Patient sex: M
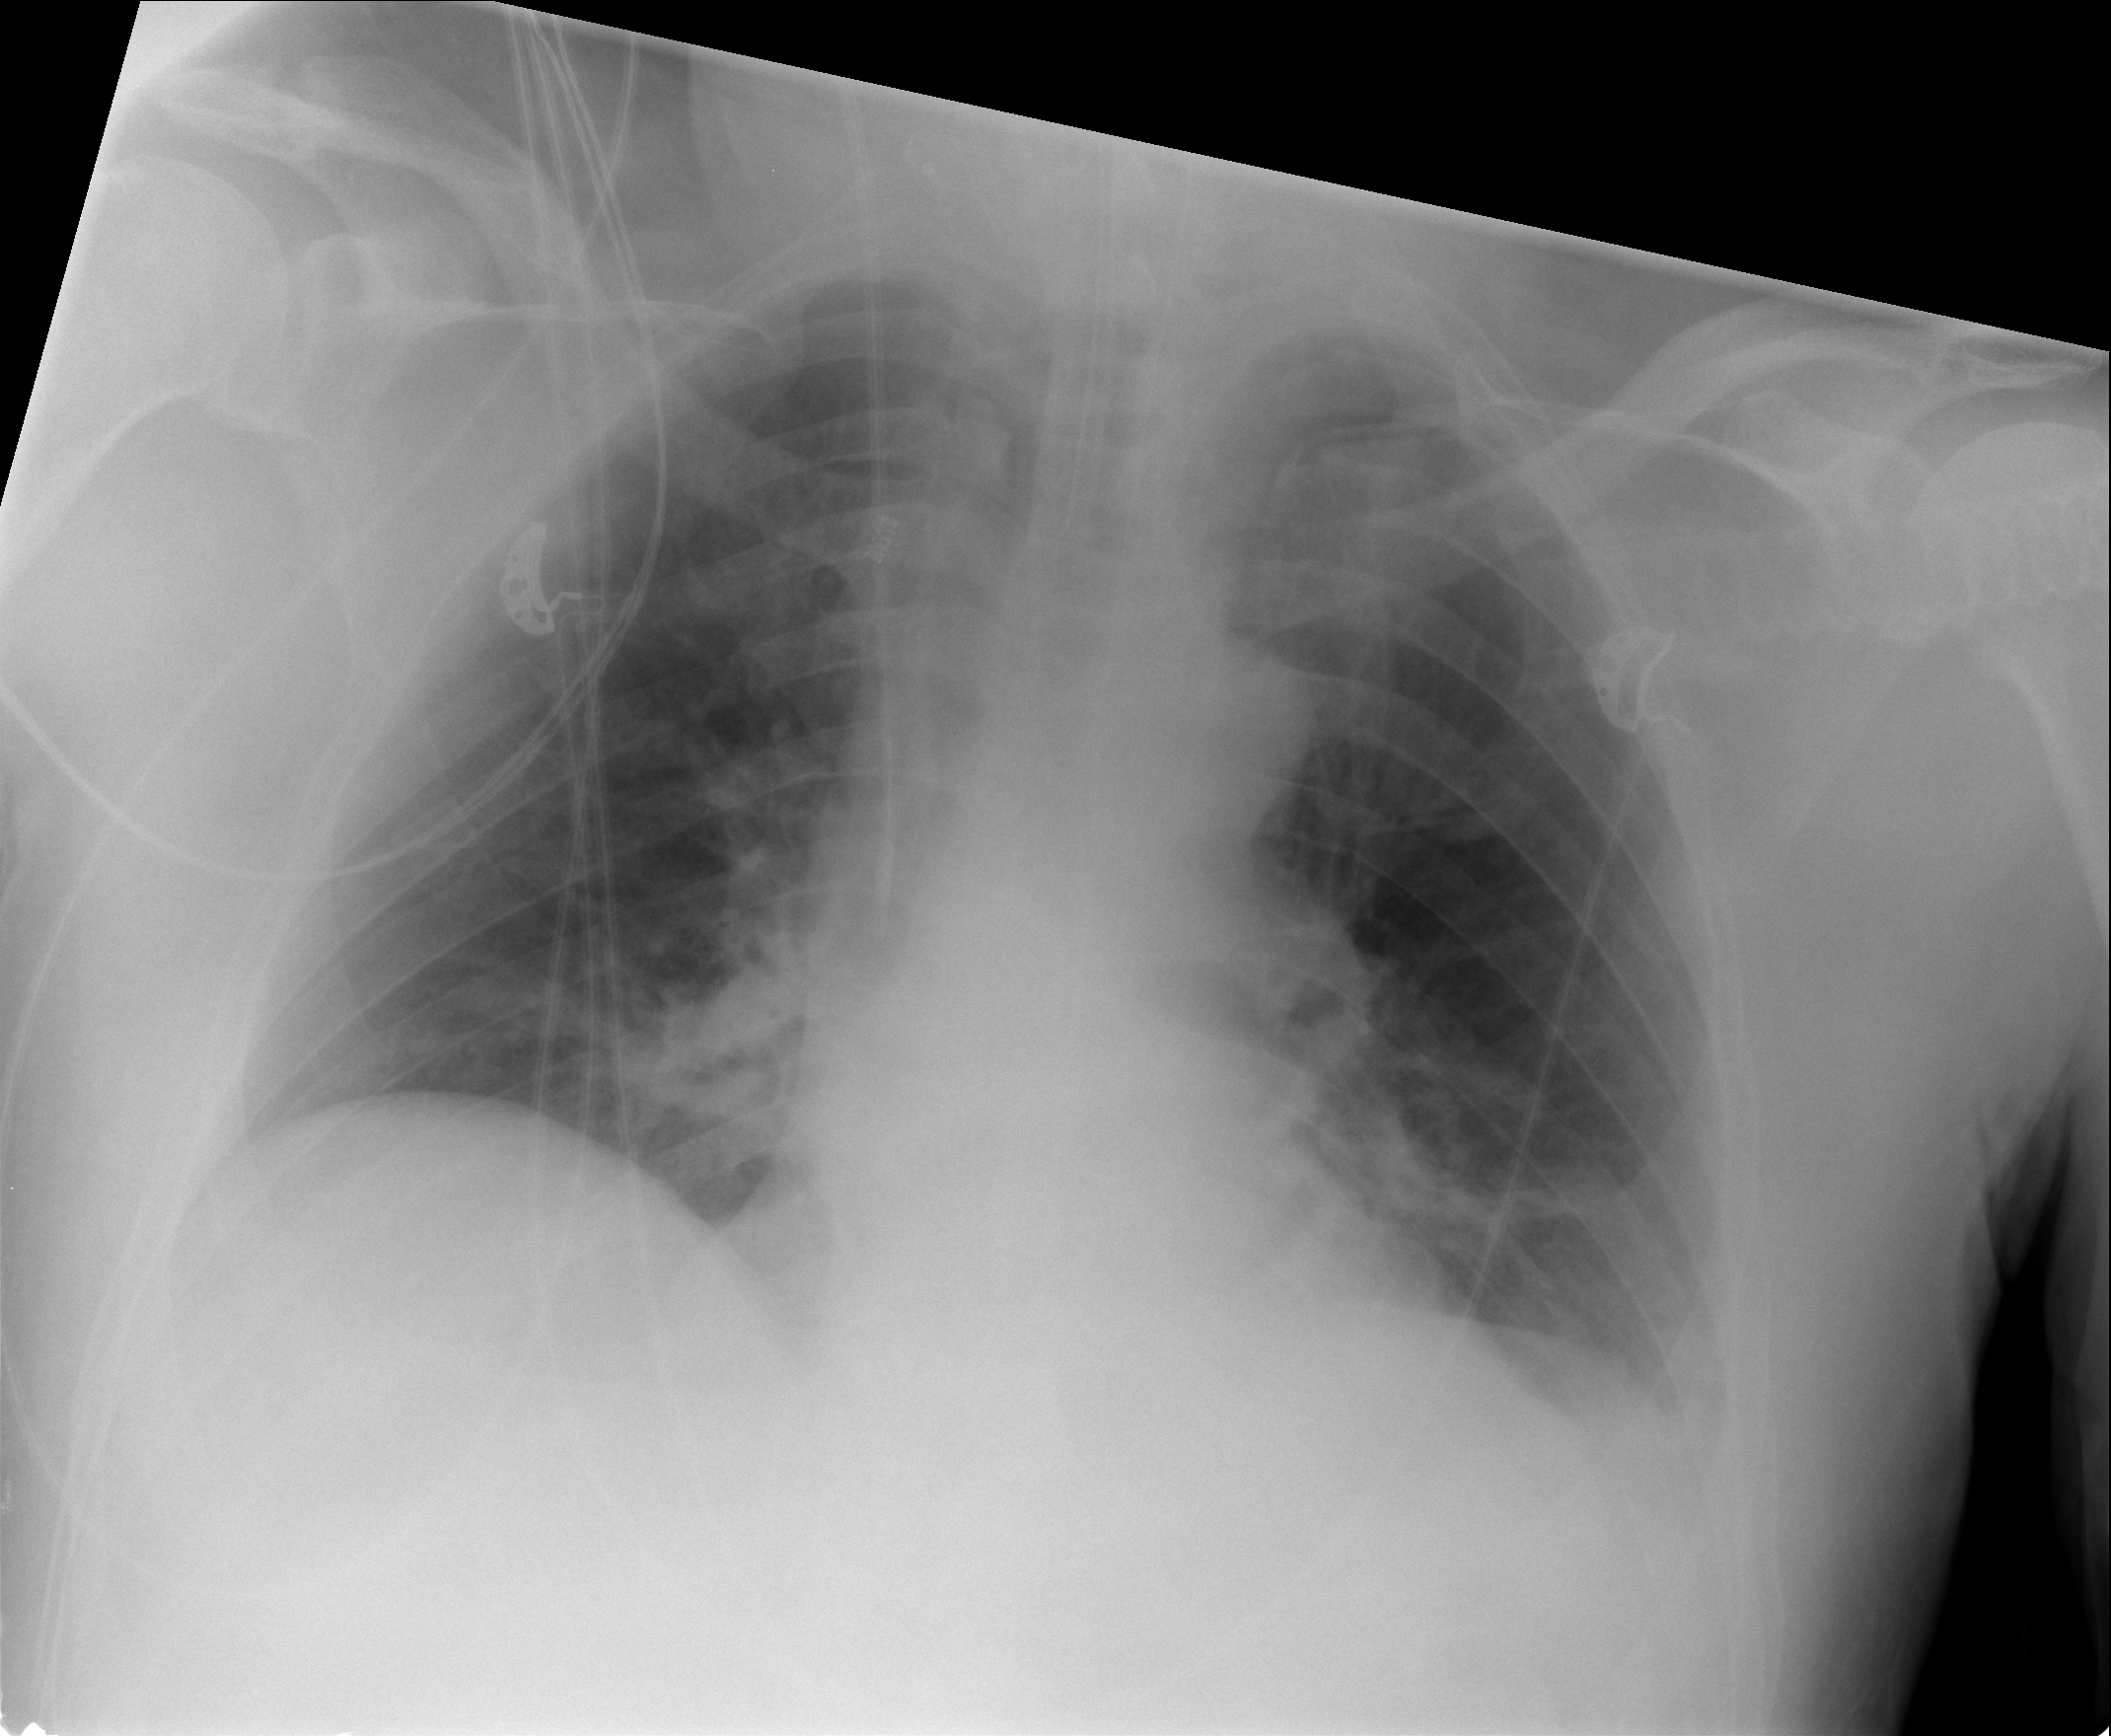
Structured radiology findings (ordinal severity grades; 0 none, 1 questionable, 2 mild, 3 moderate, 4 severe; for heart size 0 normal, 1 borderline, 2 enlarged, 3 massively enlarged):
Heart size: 0
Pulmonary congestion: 1
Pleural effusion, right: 0
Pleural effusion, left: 2
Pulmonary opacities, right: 1
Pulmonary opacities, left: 0
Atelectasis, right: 0
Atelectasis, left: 2